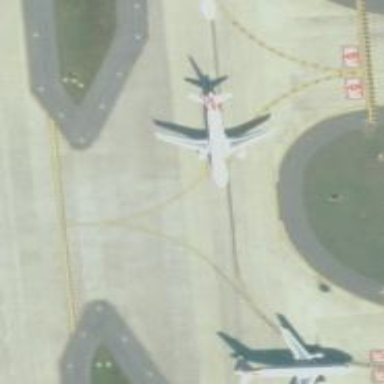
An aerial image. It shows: View of taxiway at the airport.